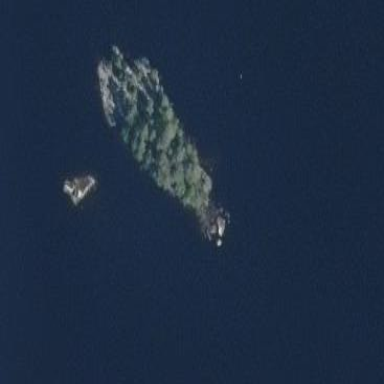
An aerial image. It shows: Islet.